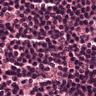
Metastatic tissue present: no